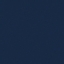
Label: SeaLake